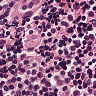
Metastatic tissue present: no